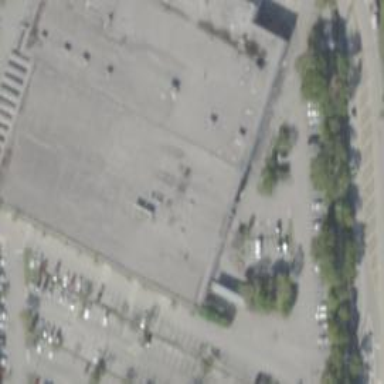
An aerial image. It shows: Car rental facility.